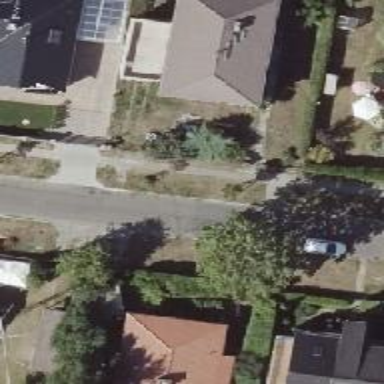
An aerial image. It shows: Avenue lined with broadleaved deciduous trees.